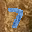
Label: 7